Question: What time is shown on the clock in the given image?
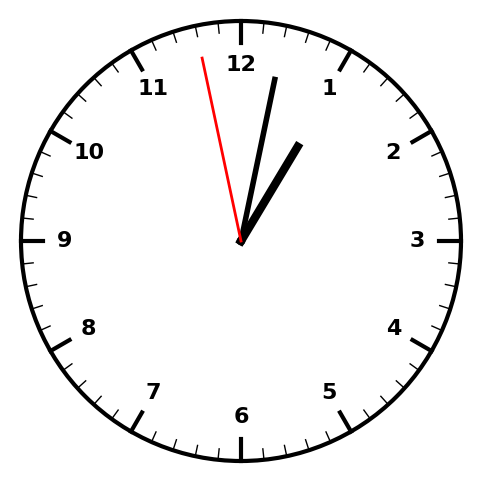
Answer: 01:01:58